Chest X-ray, AP view. Patient: 62 years old, sex M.
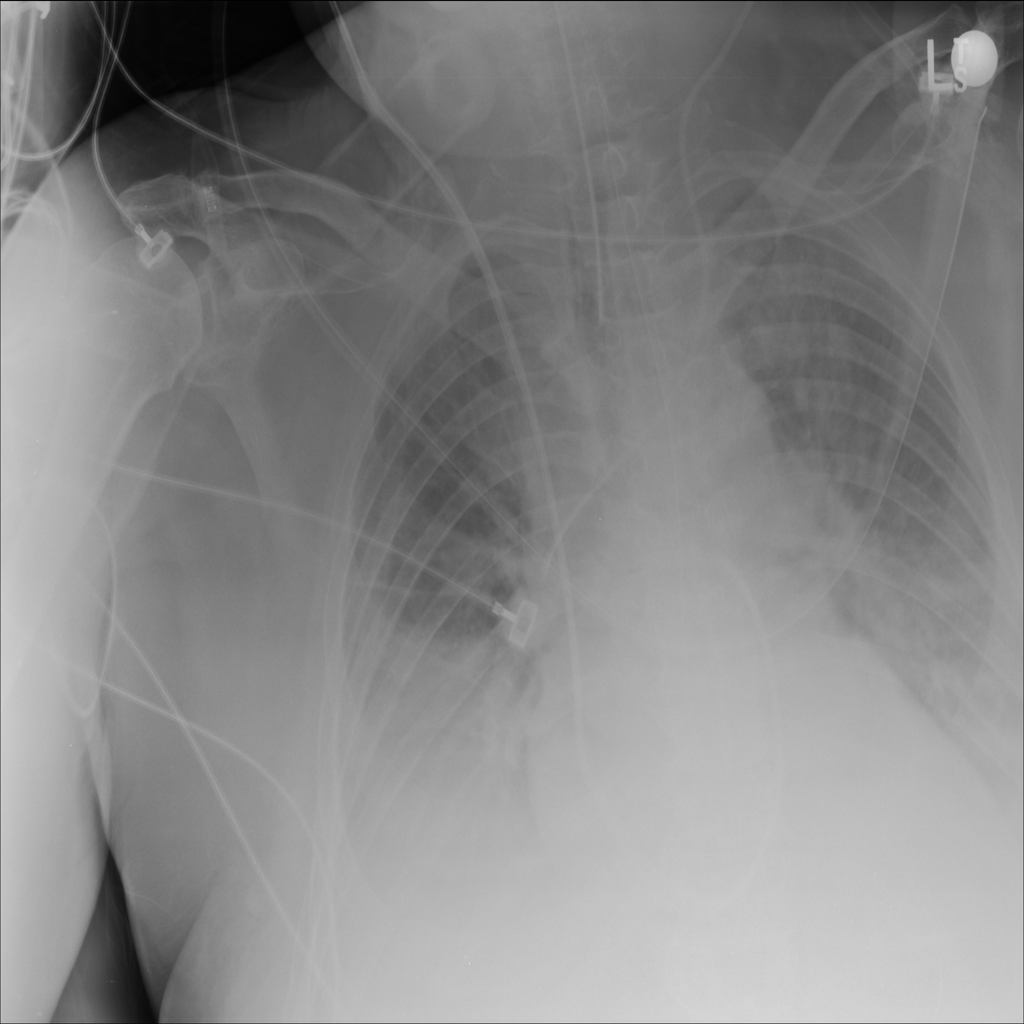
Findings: No Finding